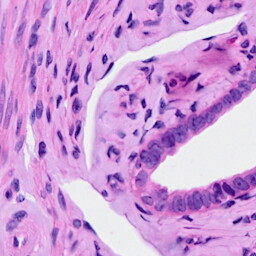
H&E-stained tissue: Ovarian